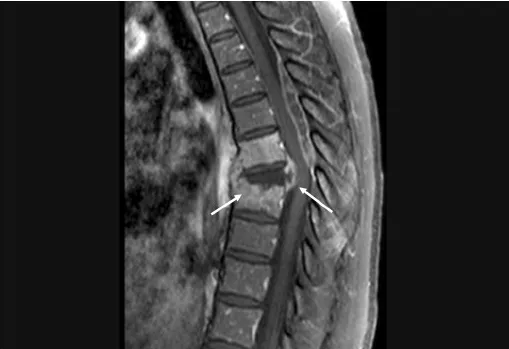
Magnetic resonance imaging. Sagittal contrast-enhanced T1-weighted fat-suppressed MR weighted image of the thoracic spine showing paravertebral collections with peripheral enhancement, enhancement of the T6 and T8 vertebral bodies (arrow), a necrotic collapsed T7 vertebral body, and a posterior epidural mass with peripheral enhancement at the T4-T7 levels, suggesting epidural abscess. An anterior epidural collection at the T7 level combined with angular kyphosis resulted in spinal cord compression (arrow).
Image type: radiology (mri)